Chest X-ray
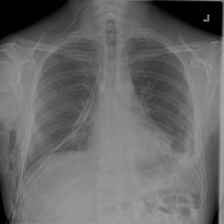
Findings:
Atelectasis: positive
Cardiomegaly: negative
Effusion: positive
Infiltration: positive
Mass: negative
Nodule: negative
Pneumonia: negative
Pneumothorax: positive
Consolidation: negative
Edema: negative
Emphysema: positive
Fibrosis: negative
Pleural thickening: positive
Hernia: negative